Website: home-depot
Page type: account-selection
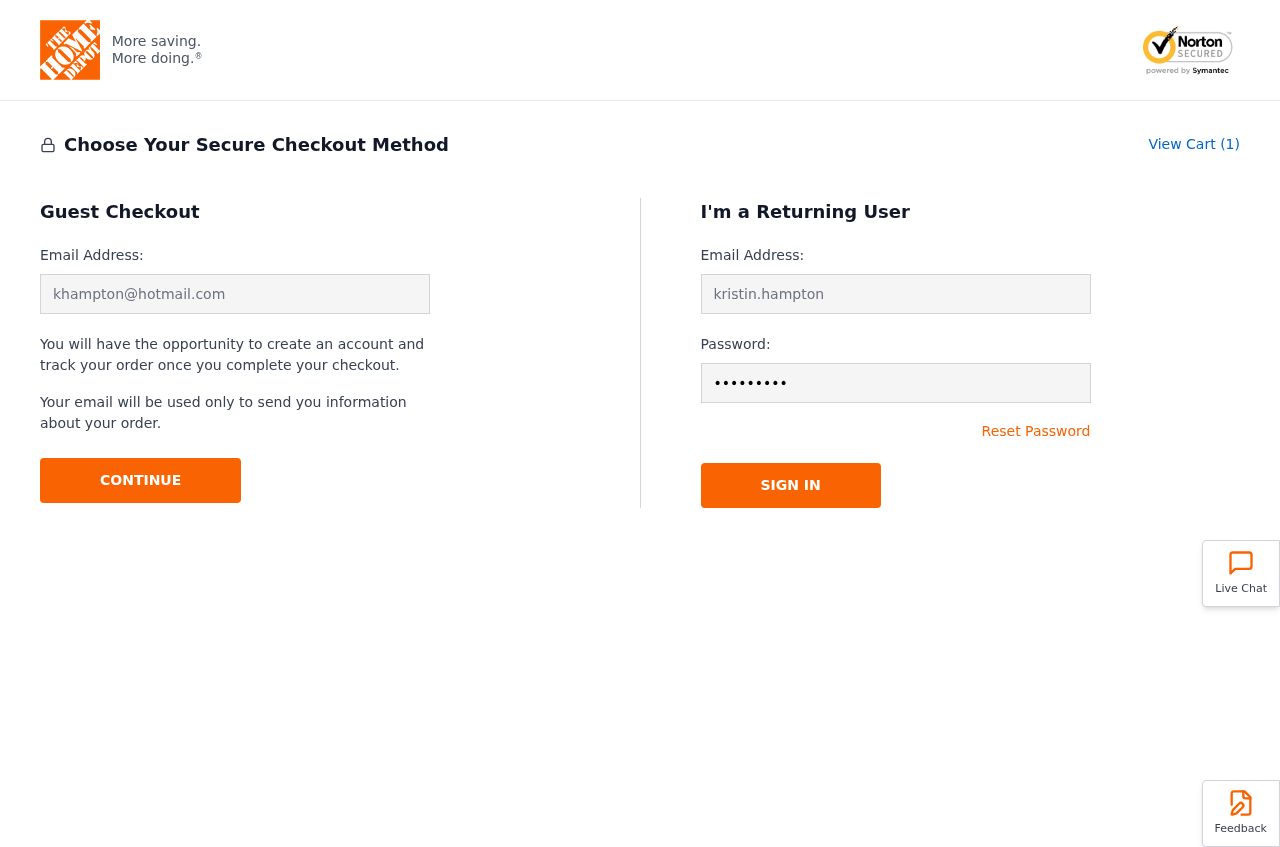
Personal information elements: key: PII_EMAIL
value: khampton@hotmail.com
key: PII_LOGIN_USERNAME
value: kristin.hampton
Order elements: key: ORDER_NUM_ITEMS
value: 1